Question: Hi I'm doing a live search with ajax. I want to align the form and the ul.
here my form
'''
<div align="right">
<form method="post" action="" id="search" class="kb-search">
<input type="text" id="kbsearch" name="kbsearch" placeholder="Knowledge Base" autocomplete="off">
<input type="hidden" name="action" value="searchKB"/>
</form>
<ul id="results"></ul>
</div>
'''
and here my css
'''
.kb-search {
width: 250px;
}
#results {
text-align:left;
width: 250px;
background: #ffffff;
padding: 5px 10px;
max-height: 400px;
overflow: auto;
position: absolute;
z-index: 99;
border: 1px solid #A9A9A9;
border-width: 0 1px 1px 1px;
-webkit-box-shadow: 5px 5px 5px rgba(0, 0, 0, 0.3);
-moz-box-shadow: 5px 5px 5px rgba(0, 0, 0, 0.3);
-box-shadow: 5px 5px 5px rgba(0, 0, 0, 0.3);
}
'''
How can I do this:

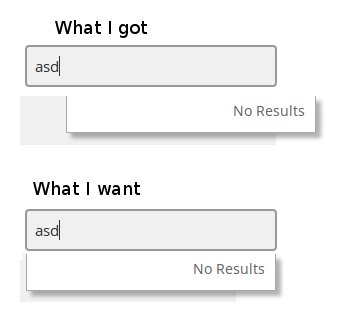
Answer: You can set the parent div position to relative.. then to the #results add right: 0.. I think this will do..